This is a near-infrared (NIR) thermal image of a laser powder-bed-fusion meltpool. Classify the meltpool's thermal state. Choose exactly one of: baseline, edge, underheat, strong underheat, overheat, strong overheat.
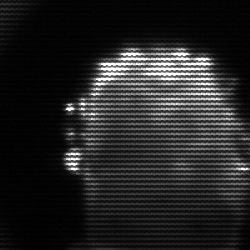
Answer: baseline